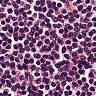
Metastatic tissue present: no